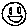
Label: smiley face